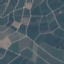
Land use / land cover class: PermanentCrop